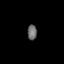
Tissue: skin
Cell type: Epithelial cells
Senescence score: 0.8956
Nuclear area (px): 139
Mean DAPI intensity: 107.072